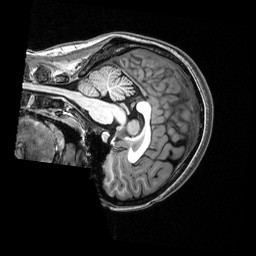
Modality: T1w
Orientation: sagittal
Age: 19
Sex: female
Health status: healthy
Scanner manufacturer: siemens
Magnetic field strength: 3 T
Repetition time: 2.53 s
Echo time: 0.00339 s